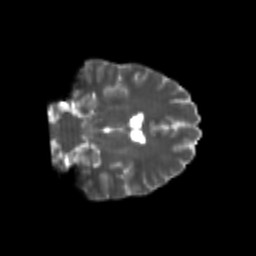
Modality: T2w
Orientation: coronal
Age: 23
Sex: female
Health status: healthy
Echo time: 0.074 s